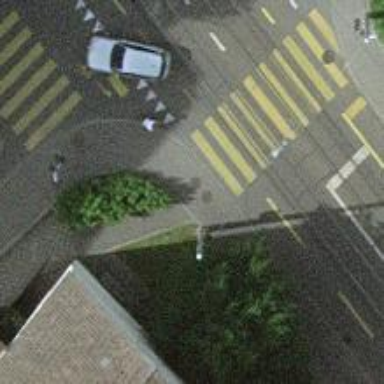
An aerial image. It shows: Tram crossing on the railway.